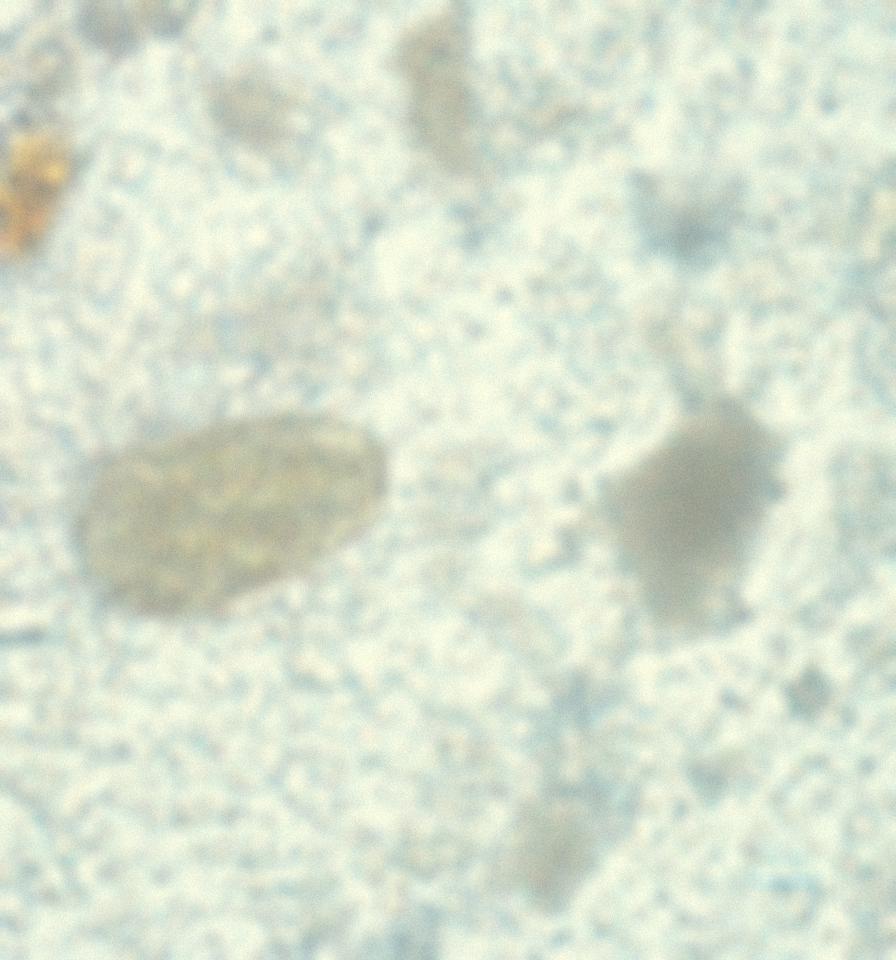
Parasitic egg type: Paragonimus spp